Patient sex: M
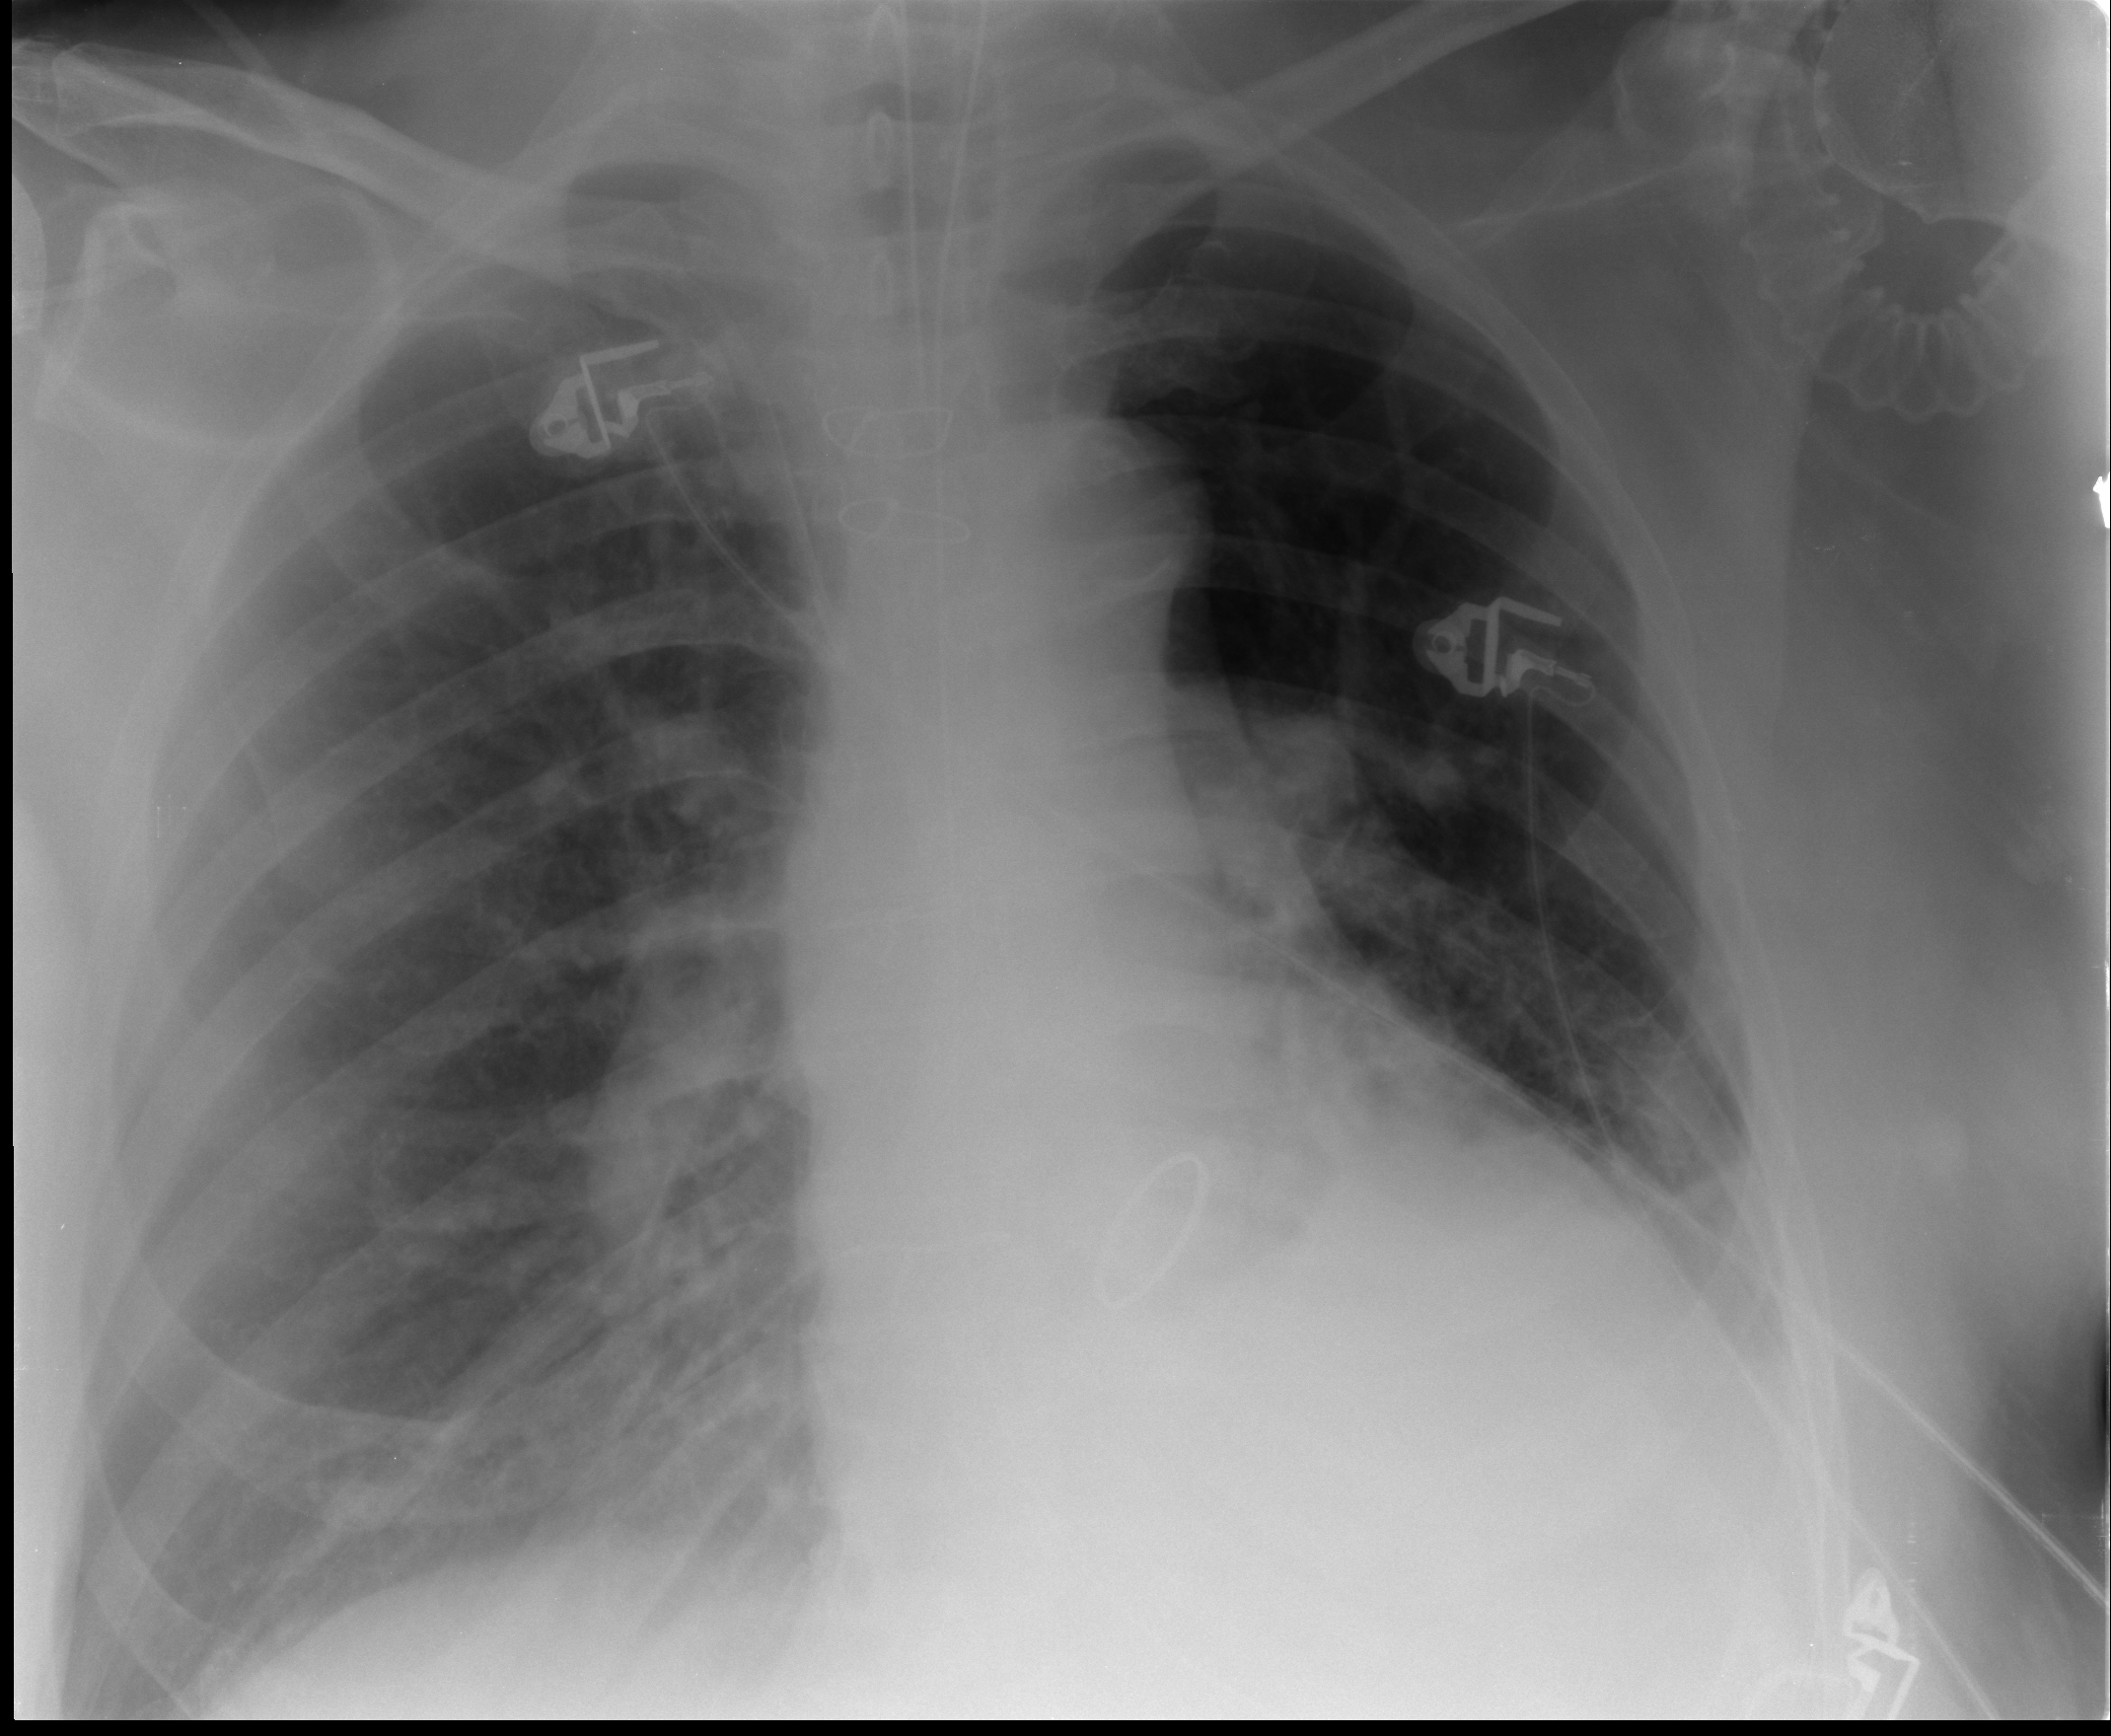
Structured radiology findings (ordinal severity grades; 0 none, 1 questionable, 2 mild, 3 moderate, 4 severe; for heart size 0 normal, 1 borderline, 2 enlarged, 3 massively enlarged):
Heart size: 1
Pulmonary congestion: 0
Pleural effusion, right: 0
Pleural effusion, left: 2
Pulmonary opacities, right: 0
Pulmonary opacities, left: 0
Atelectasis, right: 2
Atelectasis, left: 2